Question: This is the Screen Shot of my View:

Here Previous, Reply and Next button is on the RelativeLayout. Right now i have set the Topmargin of that relativelayout. I want to set as like if the default keyboard is apper then that layout should be on the uper side of the keyboard, and if the keyboard is disapper then that layout should be goes to the Bottom of the Screen.
the Code for that view is as below :
'''
<?xml version="1.0" encoding="utf-8"?>
'''
'''
<Button
android:id="@+id/returnToSoundTest"
android:layout_width="60dip"
android:layout_height="20dip"
android:text="Sound Test"
android:textColor="#ffffff"
android:layout_marginRight="3dip"
android:layout_alignParentLeft="true"
android:layout_centerVertical="true"
android:background="@drawable/glossy_button_blank_black_rectangle"
>
</Button>
<TextView
android:id="@+id/heading"
android:text="test_name"
android:layout_height="fill_parent"
android:layout_width="fill_parent"
android:gravity="center"
android:textColor="#FFFFFF"
android:textSize="28dip"
>
</TextView>
<Button
android:id="@+id/exit"
android:layout_width="60dip"
android:layout_height="20dip"
android:text="Exit"
android:textColor="#ffffff"
android:layout_marginLeft="3dip"
android:layout_alignParentRight="true"
android:layout_centerVertical="true"
android:background="@drawable/glossy_button_blank_black_rectangle"
>
</Button>
</RelativeLayout>
<!-- Header Part End -->
<RelativeLayout
android:layout_width="fill_parent"
android:layout_height="fill_parent"
android:gravity="center_horizontal"
android:layout_marginTop="45dip">
<!-- ++++++++++++++ EXTRA BUTTON +++++++++++++++++++++++++ -->
<com.quiz.spellingquiz.MyButton
android:id="@+id/deleteall"
android:layout_width="80dip"
android:layout_height="wrap_content"
android:text="Deleteall"
android:textSize="22dip"
android:textColor="#ffffff"
android:background="@drawable/btn_home_continue"/>
<com.quiz.spellingquiz.MyButton
android:id="@+id/showall"
android:layout_width="80dip"
android:layout_height="wrap_content"
android:text="Show all"
android:textSize="22dip"
android:textColor="#ffffff"
android:layout_alignParentRight="true"
android:background="@drawable/btn_home_continue"/>
<!-- ++++++++++++++ EXTRA BUTTON +++++++++++++++++++++++++ -->
<LinearLayout
android:id="@+id/mainPart"
android:layout_height="wrap_content"
android:layout_width="fill_parent"
android:orientation="vertical"
android:layout_marginTop="35dip"
android:padding="15dip">
<LinearLayout
android:layout_height="fill_parent"
android:layout_width="fill_parent"
android:layout_marginLeft="20dip"
android:layout_marginRight="20dip"
android:orientation="vertical">
<RelativeLayout
android:layout_width="fill_parent"
android:layout_height="wrap_content"
android:orientation="horizontal">
<TextView
android:id="@+id/enter_word_text"
android:text="Enter word"
android:gravity="center_horizontal"
android:textColor="#000000"
android:textSize="22dip"
android:layout_alignParentLeft="true"
android:layout_height="wrap_content"
android:layout_width="wrap_content"
android:layout_marginBottom="4dip"/>
<TextView
android:id="@+id/question_number"
android:text="Question of "
android:gravity="center_horizontal"
android:textColor="#000000"
android:textSize="22dip"
android:layout_alignParentRight="true"
android:layout_height="wrap_content"
android:layout_width="wrap_content"
android:layout_marginBottom="4dip"/>
</RelativeLayout>
<EditText
android:id="@+id/answer_word"
android:focusable="true"
android:layout_height="40dip"
android:layout_width="fill_parent"
android:hint="test word"
android:layout_gravity="center_vertical"
android:layout_marginBottom="3dip"
android:textSize="15dip">
</EditText>
<RelativeLayout
android:layout_width="fill_parent"
android:layout_height="wrap_content"
android:orientation="horizontal">
</RelativeLayout>
</LinearLayout>
</LinearLayout>
<RelativeLayout
xmlns:android="http://schemas.android.com/apk/res/android"
android:orientation="horizontal"
android:layout_width="fill_parent"
android:layout_height="45dip"
android:background="@drawable/header_gradient"
android:layout_below="@+id/mainPart">
<Button
android:id="@+id/previous"
android:layout_width="60dip"
android:layout_height="20dip"
android:text="Previous"
android:textColor="#ffffff"
android:layout_marginRight="3dip"
android:layout_alignParentLeft="true"
android:layout_centerVertical="true"
android:background="@drawable/glossy_button_blank_black_rectangle"
>
</Button>
<Button
android:id="@+id/replay"
android:layout_width="60dip"
android:layout_height="20dip"
android:text="Replay"
android:textColor="#ffffff"
android:layout_marginLeft="3dip"
android:layout_toRightOf="@+id/previous"
android:layout_centerVertical="true"
android:background="@drawable/glossy_button_blank_black_rectangle"
>
</Button>
<Button
android:id="@+id/nextEvaluate"
android:layout_width="60dip"
android:layout_height="20dip"
android:text="Next"
android:textColor="#ffffff"
android:layout_marginLeft="3dip"
android:layout_alignParentRight="true"
android:layout_centerVertical="true"
android:background="@drawable/glossy_button_blank_black_rectangle"
>
</Button>
</RelativeLayout>
</RelativeLayout>
'''
So, now What changes i have to do to acheave such type of view appearance ?
Please help me regarding this.
Thanks.
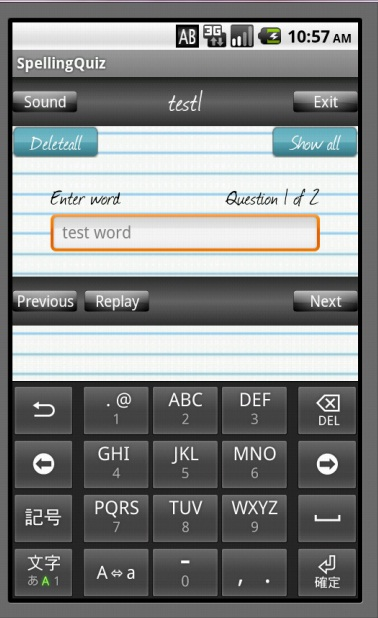
Answer: did you try this by adding this tag under Activity tag in manifest
'''
android:windowSoftInputMode="stateAlwaysVisible|adjustResize"
'''